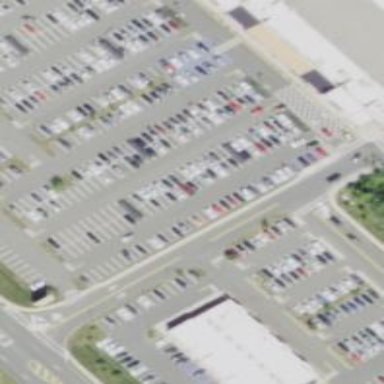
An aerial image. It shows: Trolley bay.